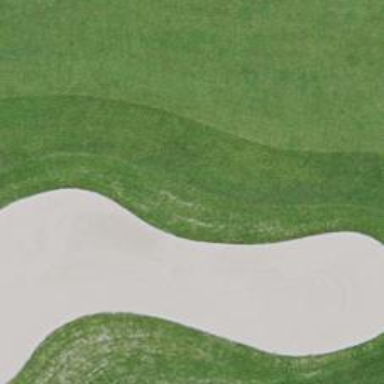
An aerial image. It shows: Golf bunker filled with sandy terrain.